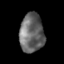
Tissue: skin
Cell type: Epithelial cells
Senescence score: 0.2758
Nuclear area (px): 924
Mean DAPI intensity: 103.356